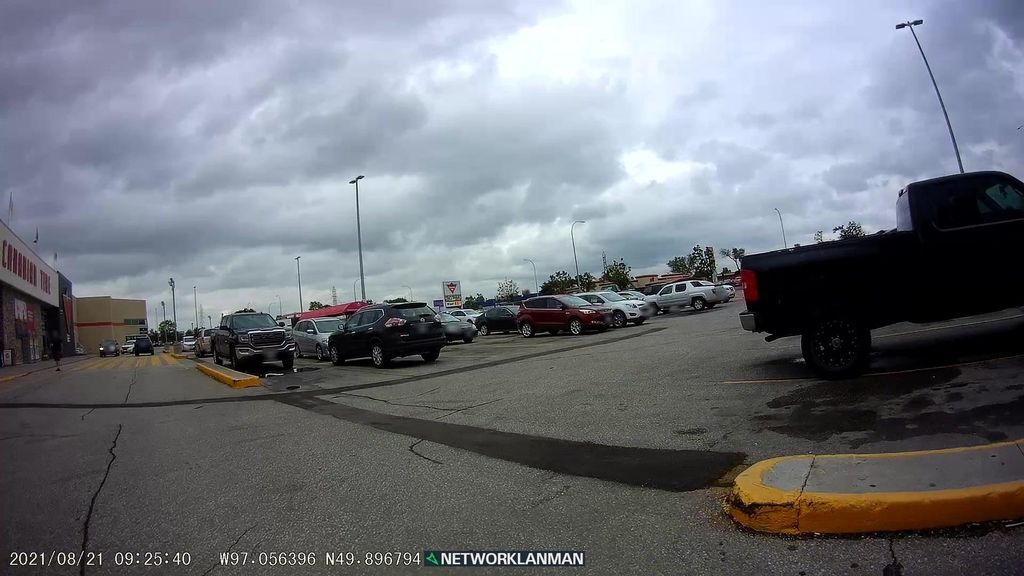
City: winnipeg